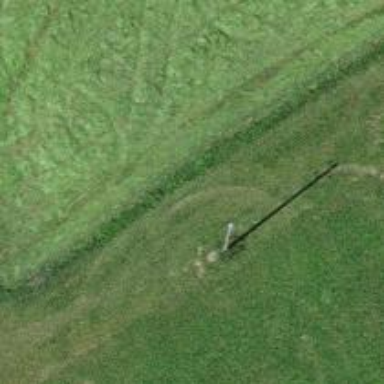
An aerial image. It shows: Minor power line.